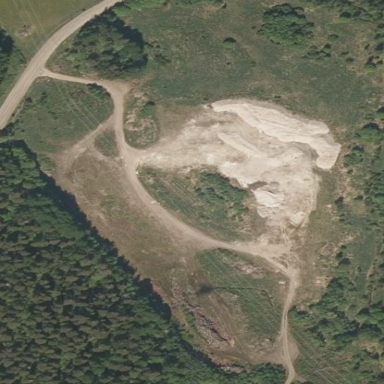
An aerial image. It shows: Landfill area.